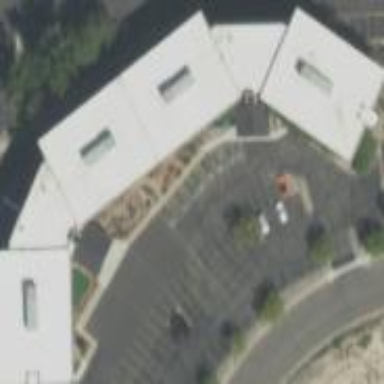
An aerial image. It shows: Office building.